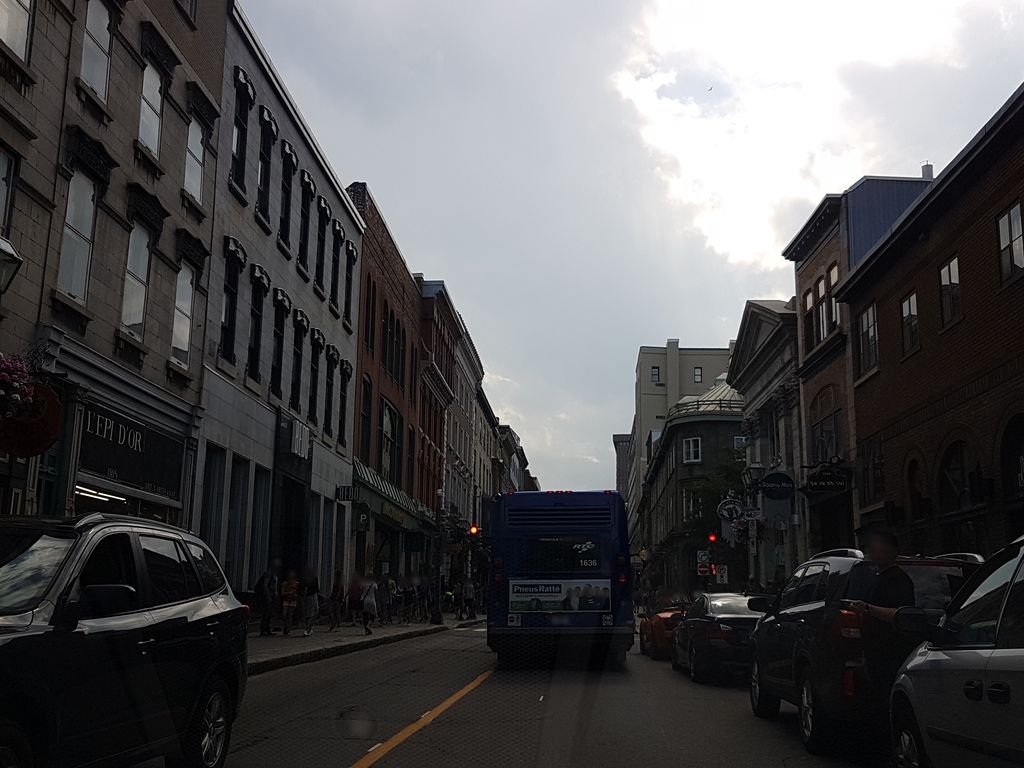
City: quebec_city